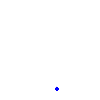
Particle: kaon